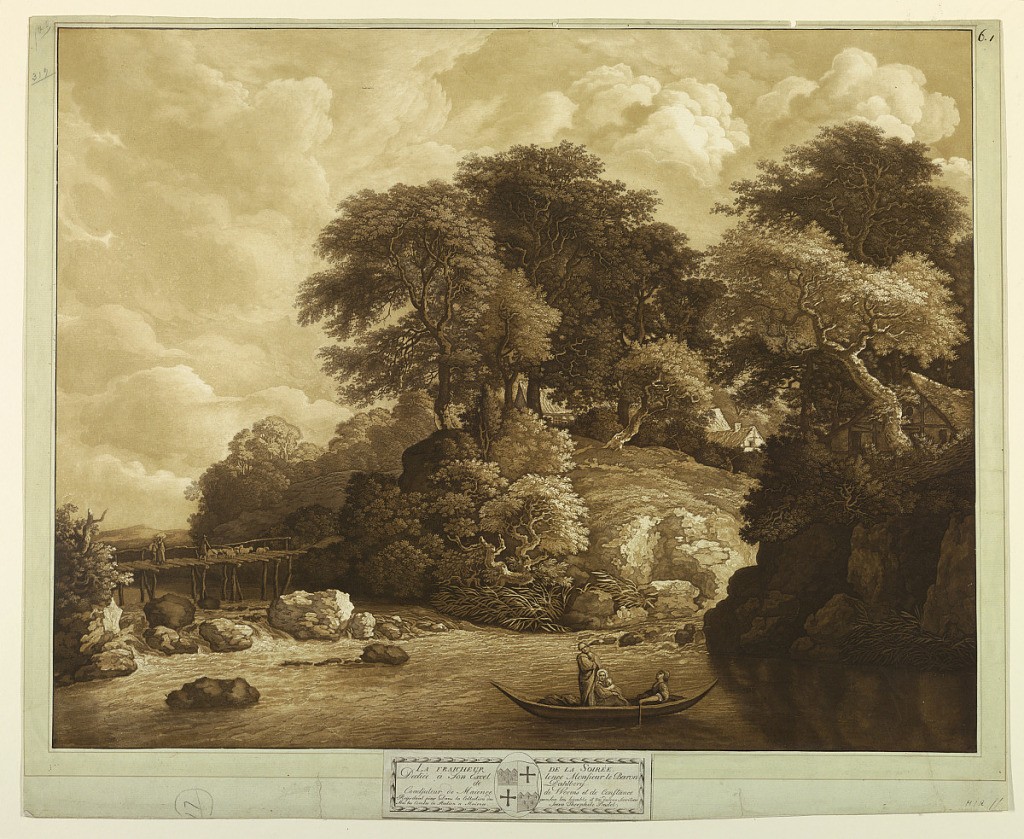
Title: La Fraîcheur de la Soirée
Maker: Johann Gottlieb Prestel, German, 1739 - 1808
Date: ca. 1780
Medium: Aquatint in sepia on paper
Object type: Print
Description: A river in the foreground bordered by rocky inclines. Trees and cottages in background. A rude bridge, left; small boat with four figures in immediate foreground. Title and dedication on tab below.